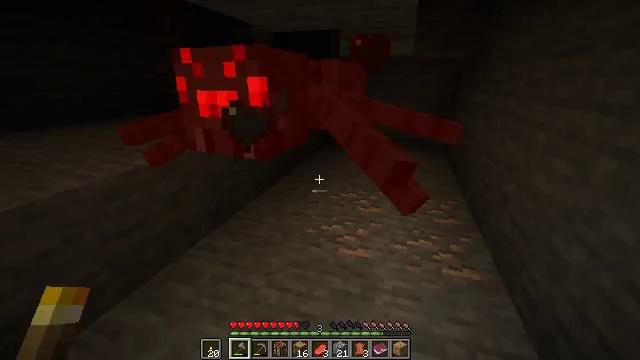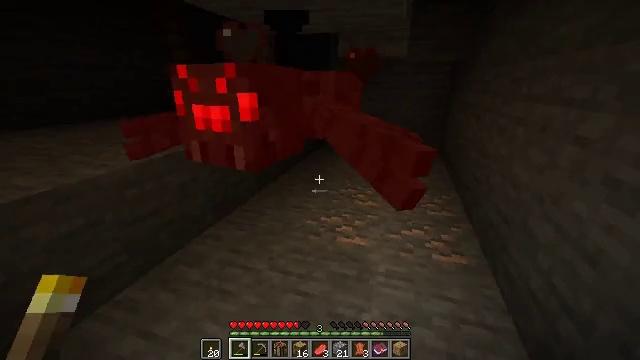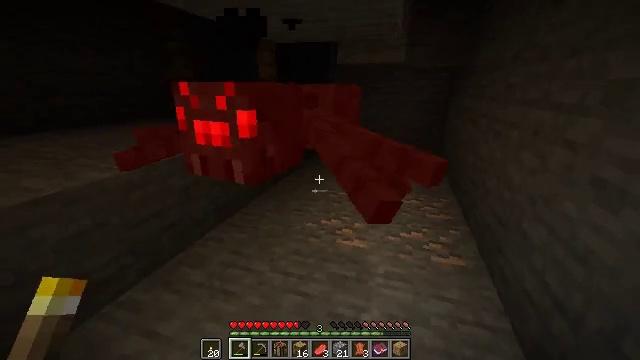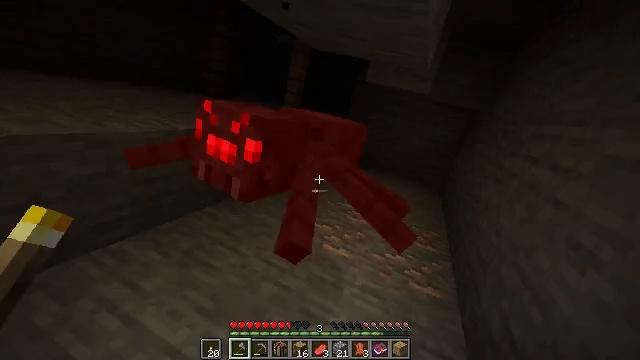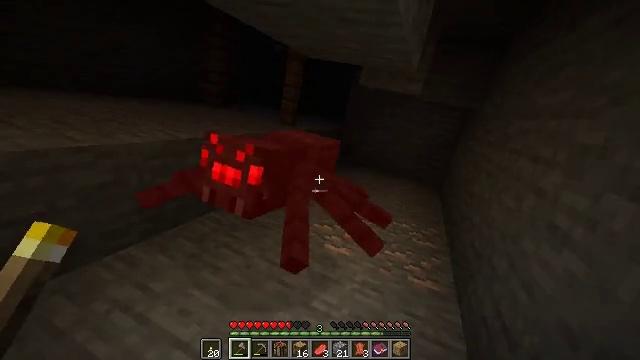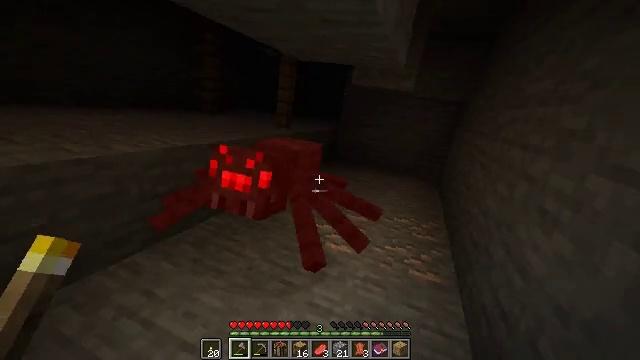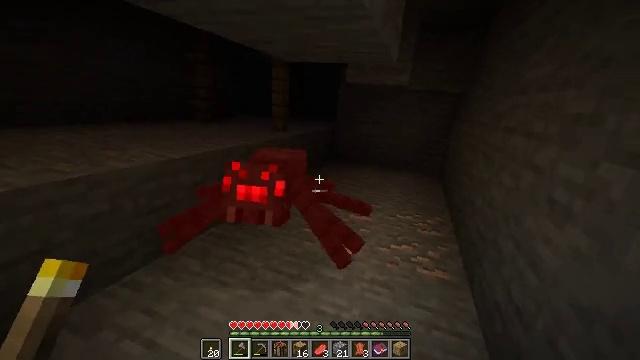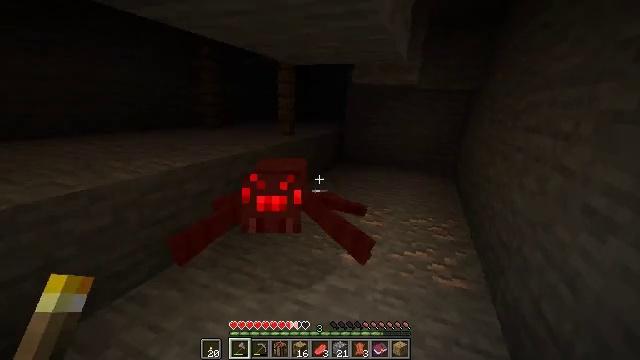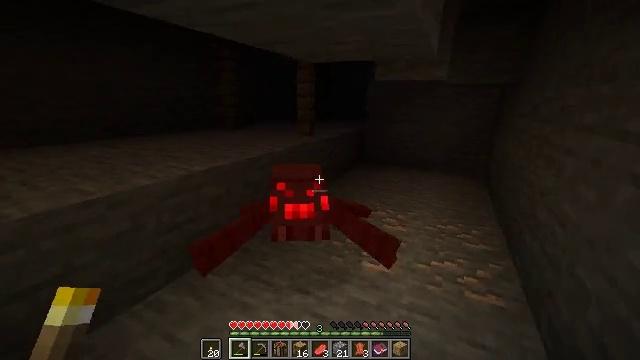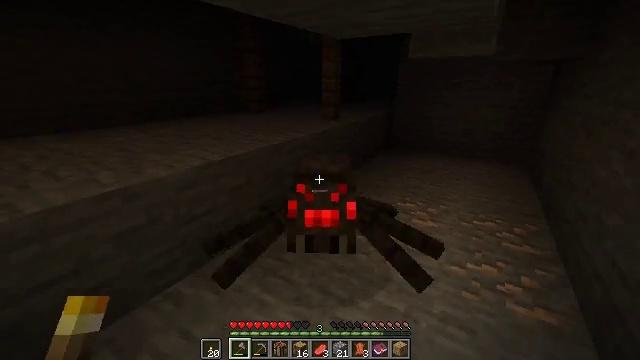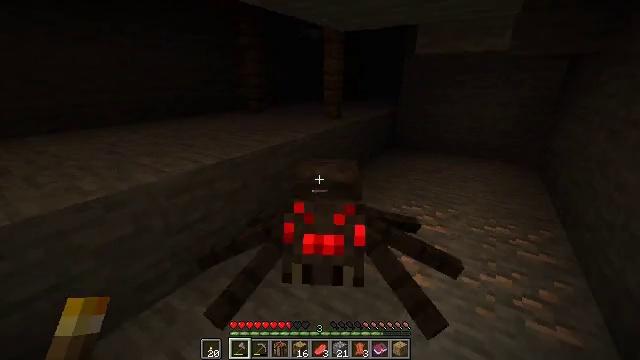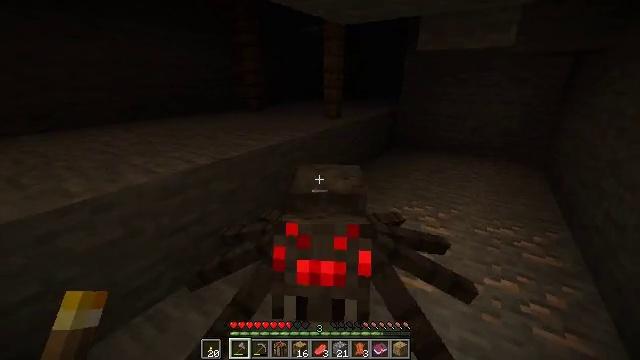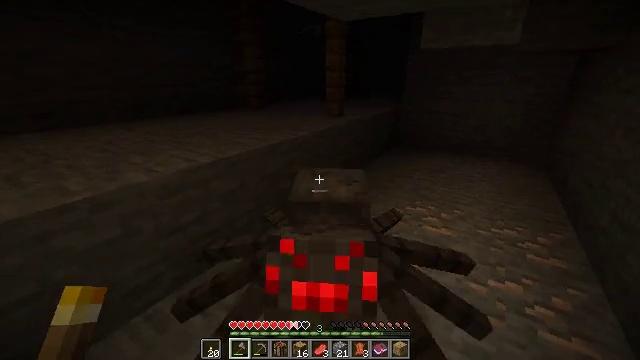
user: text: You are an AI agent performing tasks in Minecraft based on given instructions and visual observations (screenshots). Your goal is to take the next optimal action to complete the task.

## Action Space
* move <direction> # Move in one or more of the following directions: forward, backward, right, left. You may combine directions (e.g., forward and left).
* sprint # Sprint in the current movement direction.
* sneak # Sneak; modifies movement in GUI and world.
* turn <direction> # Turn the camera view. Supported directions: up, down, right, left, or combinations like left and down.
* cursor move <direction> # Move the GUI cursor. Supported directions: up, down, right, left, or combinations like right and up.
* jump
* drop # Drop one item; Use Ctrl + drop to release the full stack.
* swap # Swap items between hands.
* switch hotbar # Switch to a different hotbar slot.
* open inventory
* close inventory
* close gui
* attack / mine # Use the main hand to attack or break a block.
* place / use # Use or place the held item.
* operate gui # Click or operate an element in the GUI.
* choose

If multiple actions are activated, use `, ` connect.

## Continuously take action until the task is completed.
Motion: motion action
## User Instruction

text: Kill the spider.
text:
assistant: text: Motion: move back
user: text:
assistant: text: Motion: turn up
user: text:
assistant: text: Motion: turn up
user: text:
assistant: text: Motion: move forward, turn up
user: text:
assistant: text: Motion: move forward
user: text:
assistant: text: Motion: move forward
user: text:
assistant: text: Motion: move forward, turn left
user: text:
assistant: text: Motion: move forward, turn left, attack / mine
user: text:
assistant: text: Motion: move forward, turn left and down, attack / mine
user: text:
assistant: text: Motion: attack / mine
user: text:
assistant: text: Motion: attack / mine
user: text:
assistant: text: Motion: no_op
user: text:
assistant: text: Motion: no_op